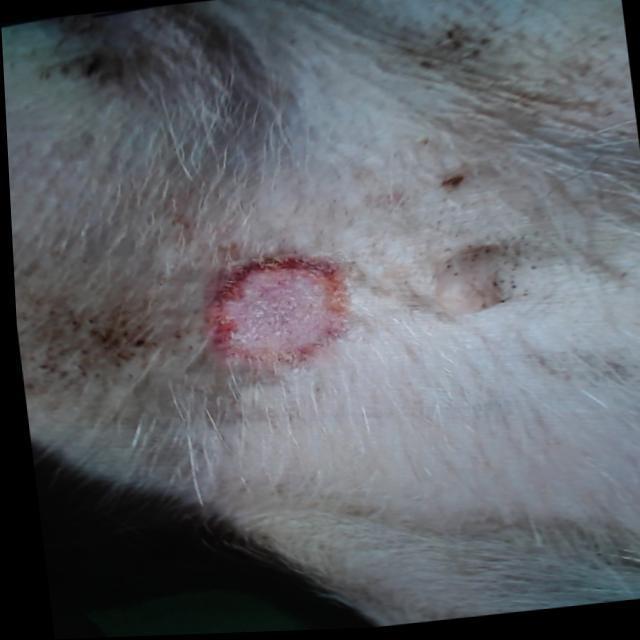
Canine ringworm (Dermatophytosis) — fungal infection caused by Microsporum or Trichophyton. Presents with circular alopecia, scaling, crusting, and broken hairs.